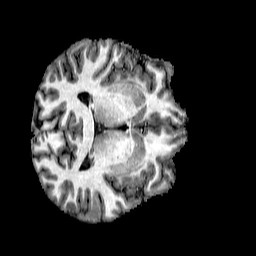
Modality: T1w
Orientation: axial
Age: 31
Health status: healthy
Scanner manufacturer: philips
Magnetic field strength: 3 T
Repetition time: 0.007816 s
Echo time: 0.003594 s